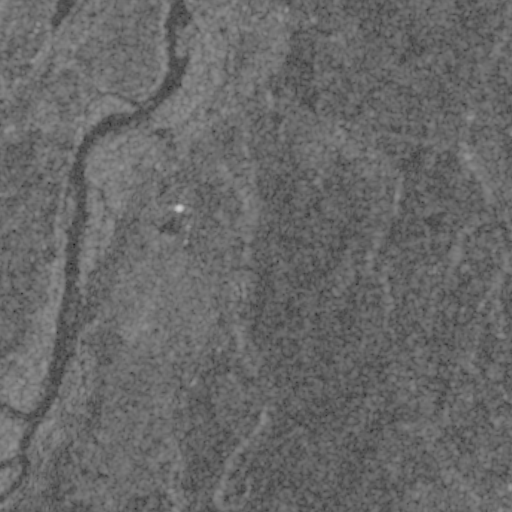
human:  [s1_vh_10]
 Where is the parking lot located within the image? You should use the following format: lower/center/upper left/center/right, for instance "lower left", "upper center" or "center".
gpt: The parking lot is located in the center of the image.
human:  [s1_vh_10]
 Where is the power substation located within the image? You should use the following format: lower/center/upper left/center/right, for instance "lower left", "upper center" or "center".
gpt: The power substation is located in the upper right of the image.
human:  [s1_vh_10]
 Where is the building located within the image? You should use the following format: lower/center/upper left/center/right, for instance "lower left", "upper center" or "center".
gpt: The building is located in the center left of the image.
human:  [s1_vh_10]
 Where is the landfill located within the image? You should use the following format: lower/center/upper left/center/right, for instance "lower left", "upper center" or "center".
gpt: There is no landfill in the image.

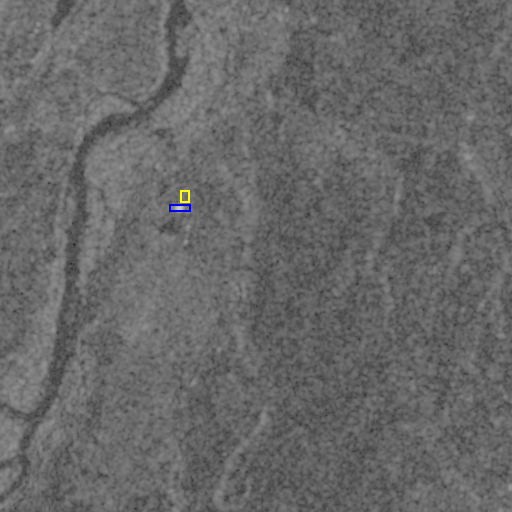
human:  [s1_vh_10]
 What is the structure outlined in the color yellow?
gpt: The structure outlined in yellow is a parking lot.
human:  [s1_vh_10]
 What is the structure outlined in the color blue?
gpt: The structure outlined in blue is a building.
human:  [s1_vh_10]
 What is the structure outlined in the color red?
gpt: There is no red outline.